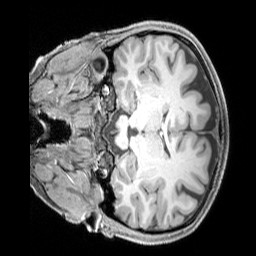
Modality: T1w
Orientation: coronal
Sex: female
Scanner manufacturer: siemens
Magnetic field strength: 3 T
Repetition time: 2.3 s
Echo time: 0.00226 s